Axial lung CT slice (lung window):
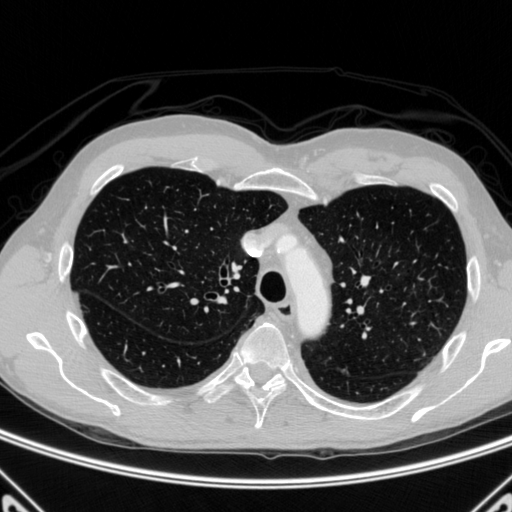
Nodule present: no